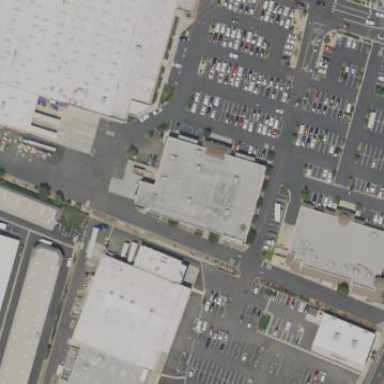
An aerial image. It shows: Building that houses car shop.